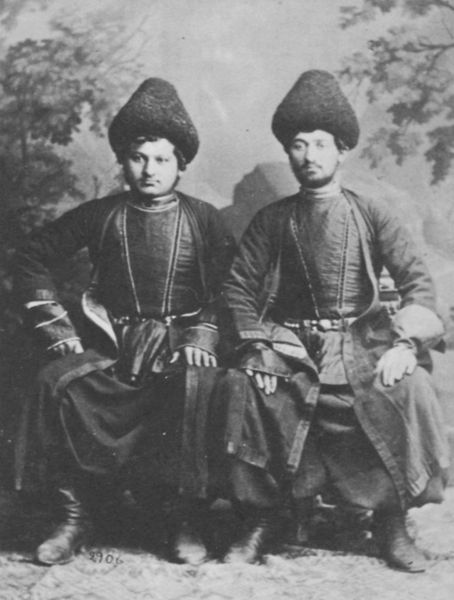
Titel: Armenier aus Eriwan
Künstler: Russischer Photograph
Schlagwörter: baum, laub, mann, weiß, bäume, grau, hüte, kleider, mund, männer, nase, schwarz, gürtel, rock, augen, kragen, ärmel, bildnis, herr, hände, portrait, kostüm, mantel, stoff, gewänder, kopfbedeckung, zwei, röcke, schuhe, russland, foto, fotografie, posen, uniform, mäntel, leinwand, stiefel, hauben, tracht, jäger, halfter, studio, kaftan, kosaken, mongolen